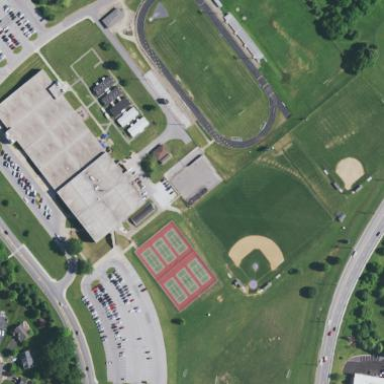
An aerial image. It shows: School.